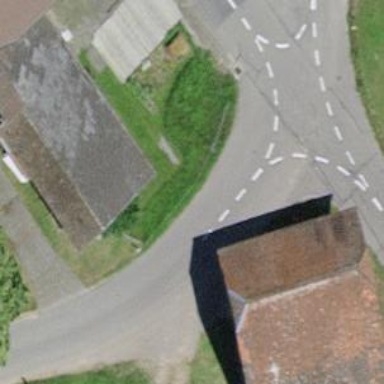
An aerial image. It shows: Barn.